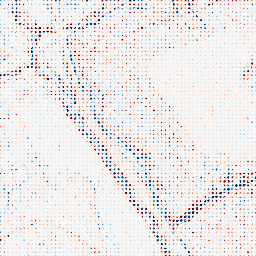
Category: edge_preserving
Decomposition family: anisotropic_diffusion
Decomposition parameters: iterations: 20
kappa: 10
gamma: 0.05
Upsampling method: sinc_blackman
Upsampling parameters: scale: 8
kernel_size: 4
Upsampling scale: 8